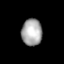
Tissue: lung
Cell type: Epithelial cells
Senescence score: 0.2136
Nuclear area (px): 541
Mean DAPI intensity: 167.68